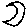
Label: moon